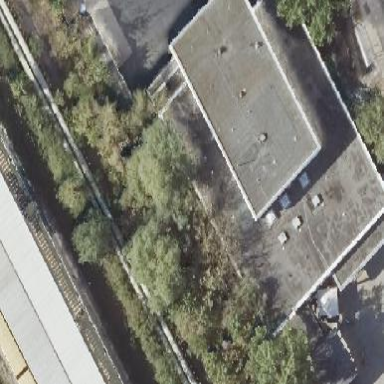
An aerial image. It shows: Flat-roofed commercial building with tar paper roof.